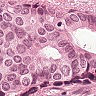
Metastatic tissue present: yes